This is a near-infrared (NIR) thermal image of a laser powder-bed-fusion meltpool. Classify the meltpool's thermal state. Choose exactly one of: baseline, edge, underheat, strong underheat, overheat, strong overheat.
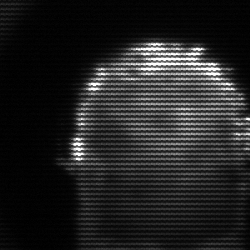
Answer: baseline